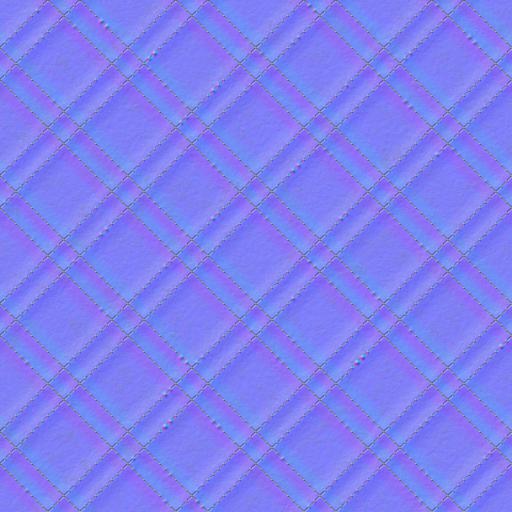
beige leather stitched white